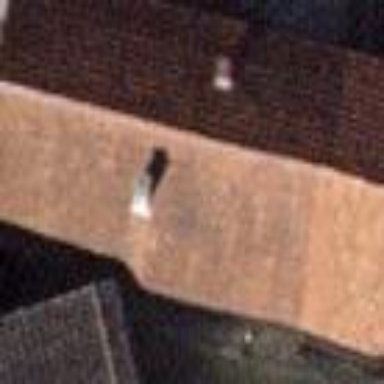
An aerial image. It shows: Shed.